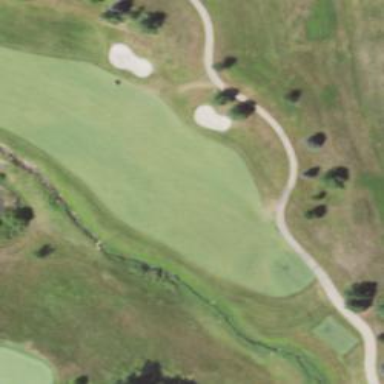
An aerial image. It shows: Golf hole.